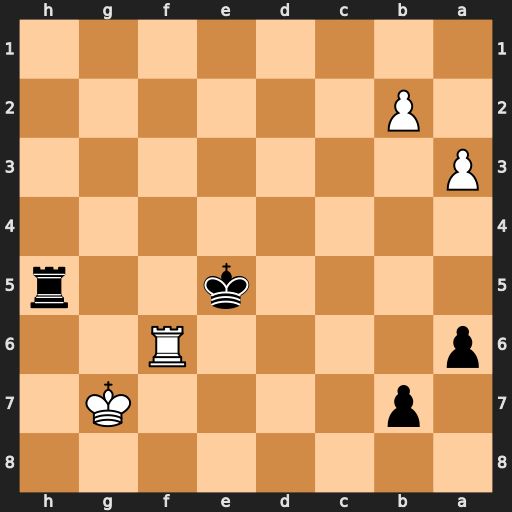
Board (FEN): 8/1p4K1/p4R2/4k2r/8/P7/1P6/8
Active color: b
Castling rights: -
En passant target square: -
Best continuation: Rh7+ Kxh7 Kxf6